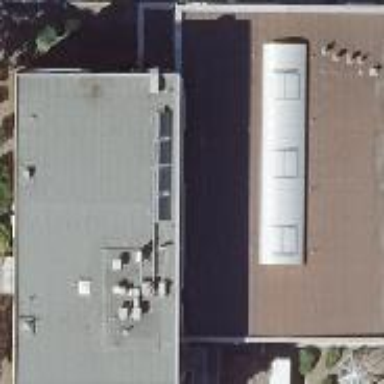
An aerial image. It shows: Part of building.